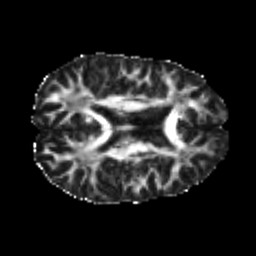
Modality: FA
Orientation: axial
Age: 25
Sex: male
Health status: healthy
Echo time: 0.074 s